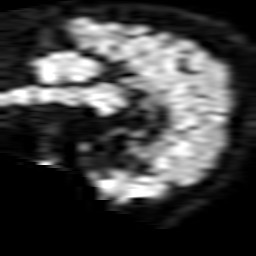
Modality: TRACE
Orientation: sagittal
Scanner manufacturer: philips
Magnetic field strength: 1.5 T
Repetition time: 3.116 s
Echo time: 0.06279 s